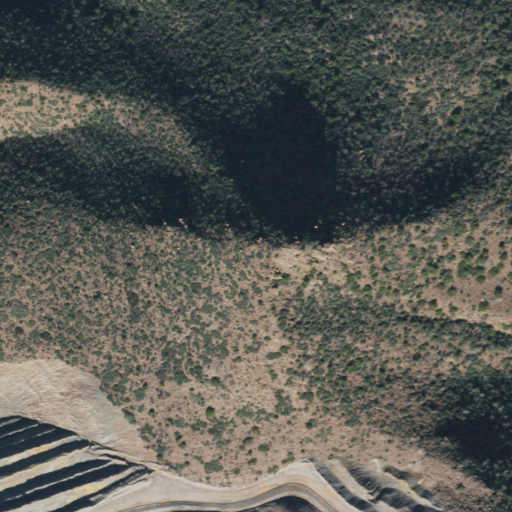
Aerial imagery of mountain in Arizona named Day Peaks containing shrub, barren land, and evergreen forest